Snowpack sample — Buffalo Mountain, Silverthorne, Colorado, USA (2/22/26, 2:02 PM MST)
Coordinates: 39.622, -106.113
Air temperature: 33 °F
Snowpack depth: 63 cm
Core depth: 30 cm
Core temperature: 26.6 °F
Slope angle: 11°, slope face: 116°
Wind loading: low
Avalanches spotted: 0
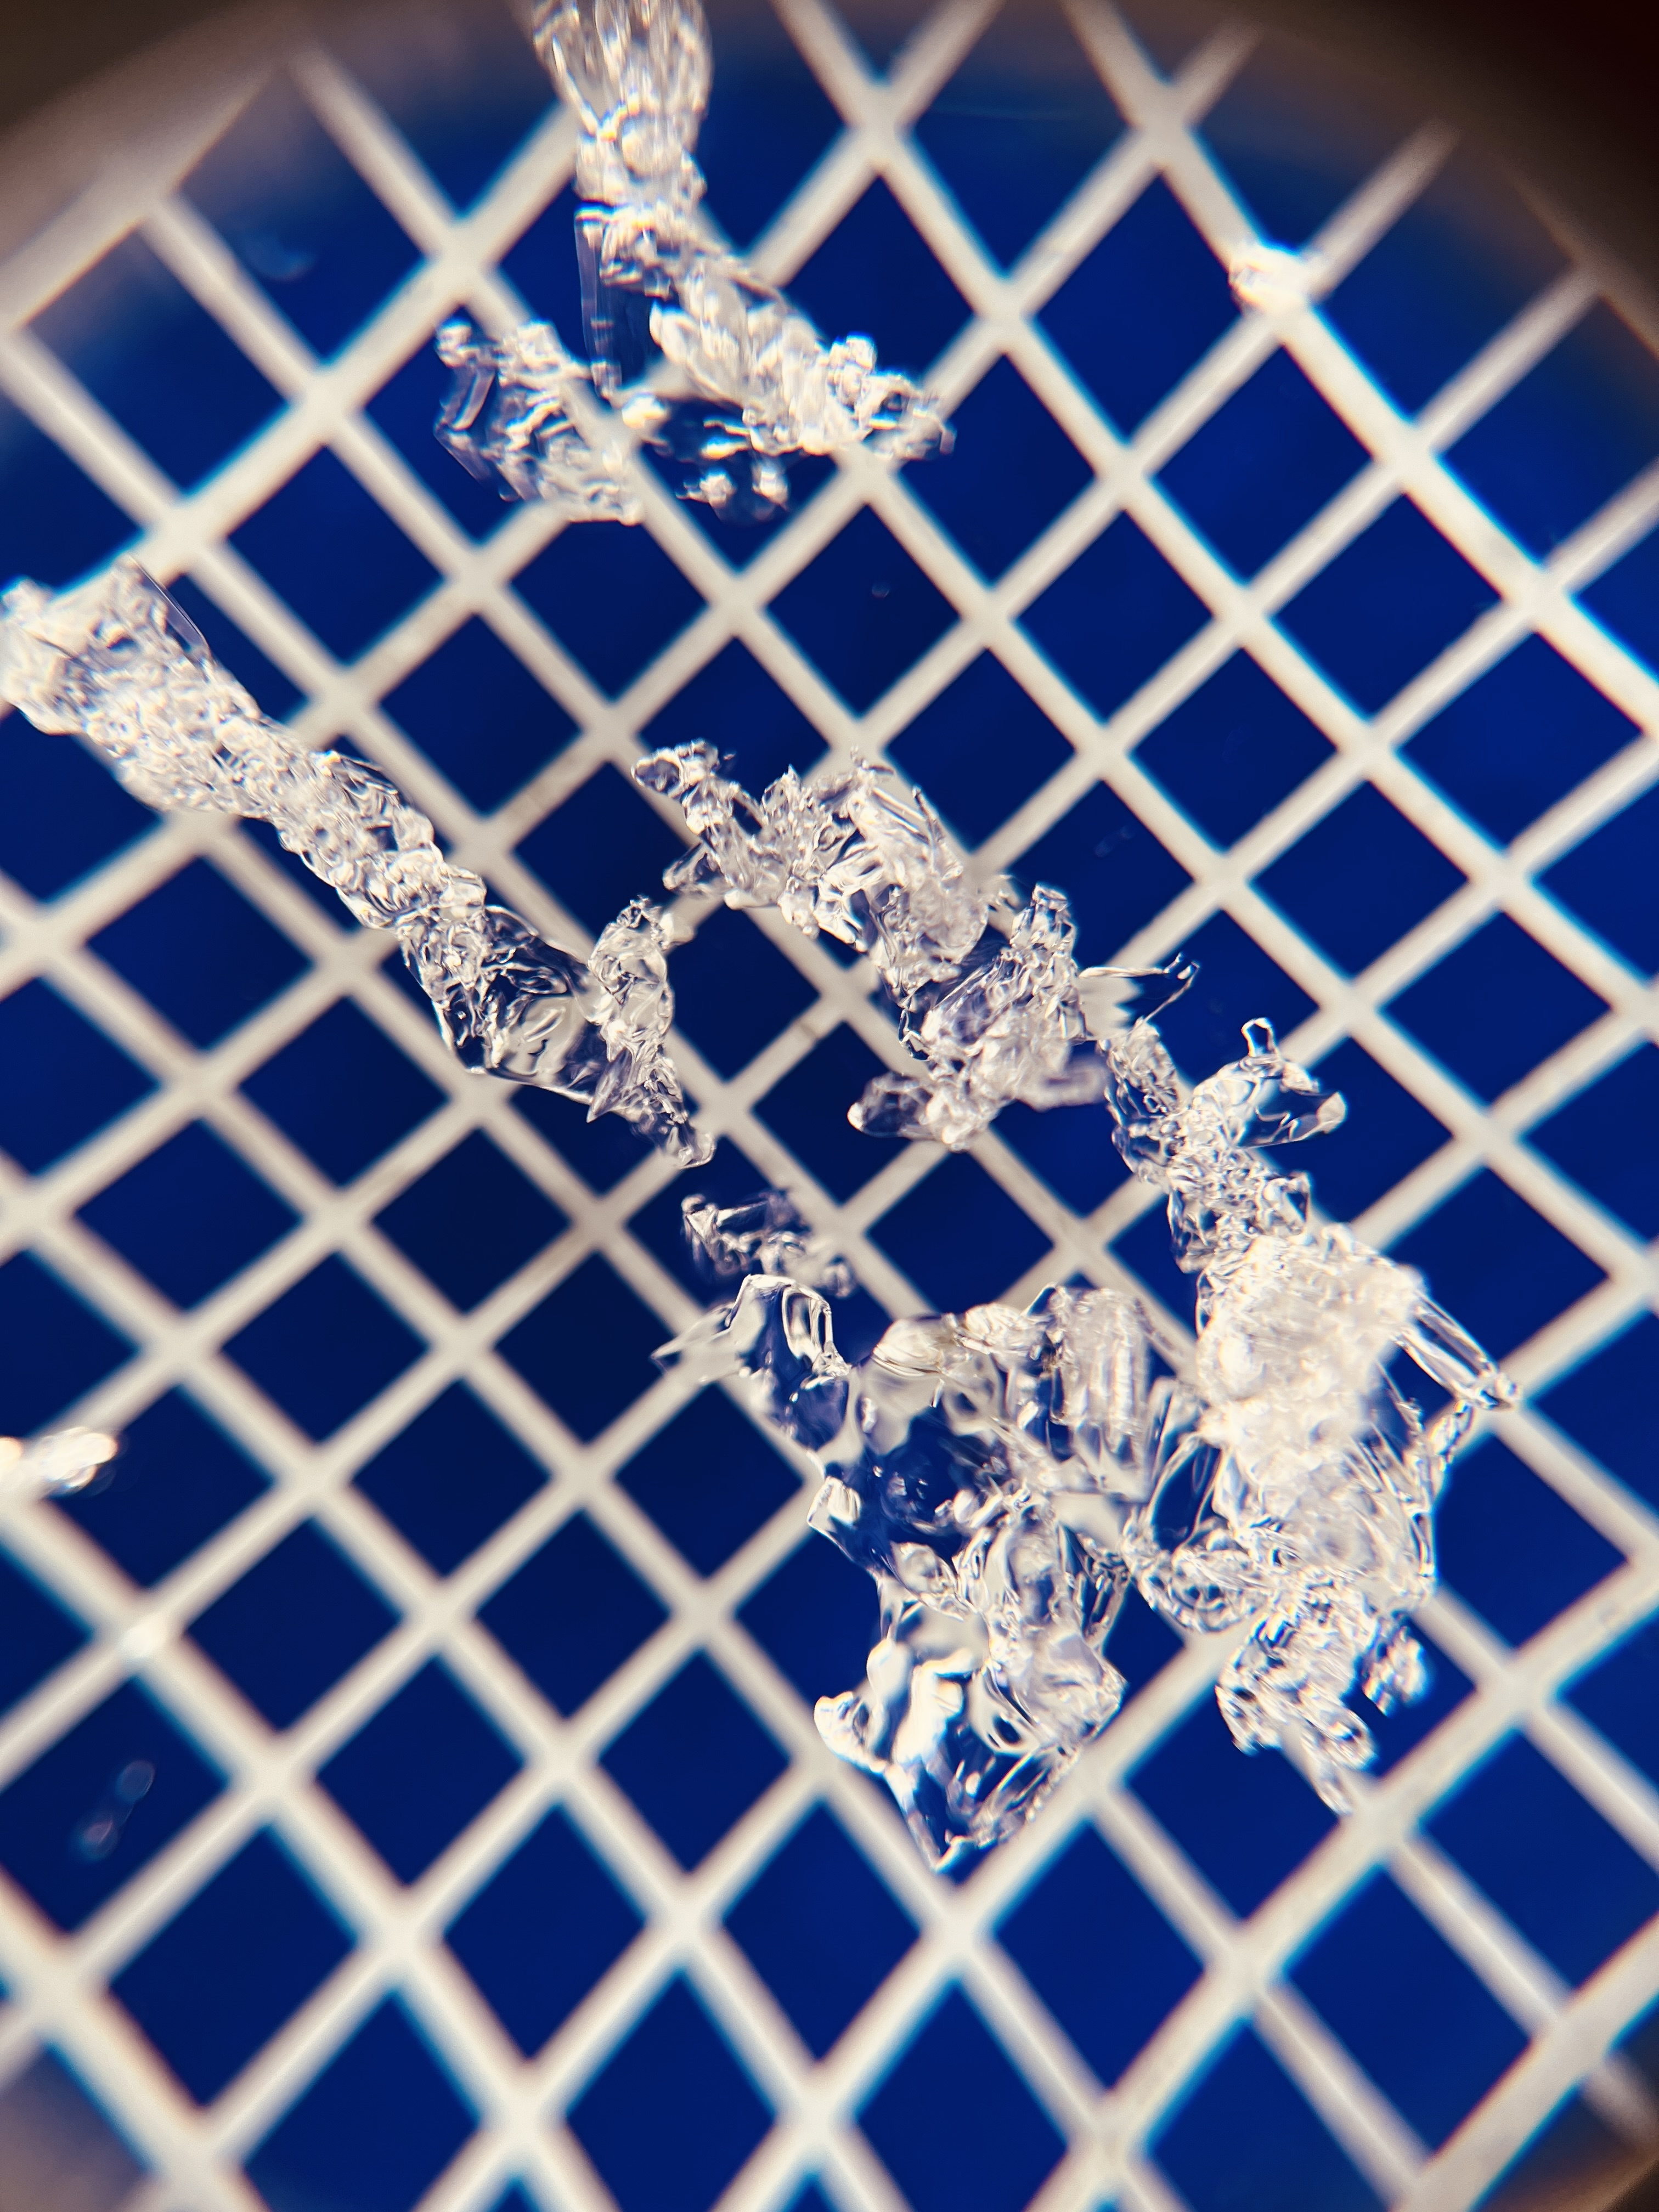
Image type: magnified_profile
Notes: In a firebreak similar to site 1, minimal wind loading with no spotted avalanches (not many faces in view though)